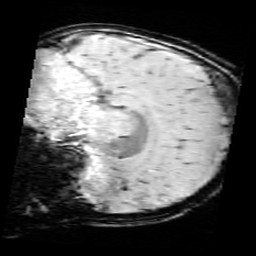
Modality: SWI
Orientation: sagittal
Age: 9
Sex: female
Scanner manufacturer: siemens
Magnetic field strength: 3 T
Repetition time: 0.027 s
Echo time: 0.02 s